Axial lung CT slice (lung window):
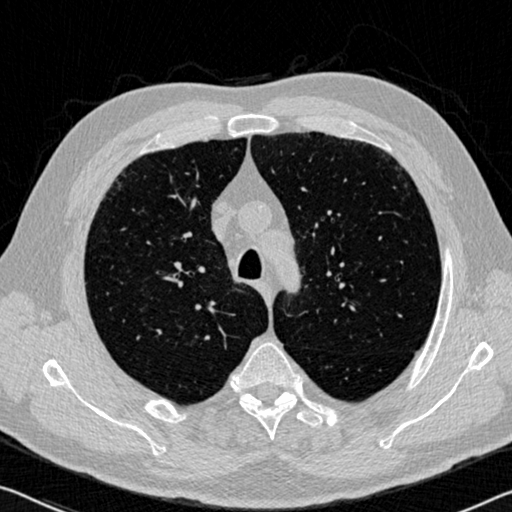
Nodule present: no